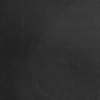
Label: dusty